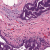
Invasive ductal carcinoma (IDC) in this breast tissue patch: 0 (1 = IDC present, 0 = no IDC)